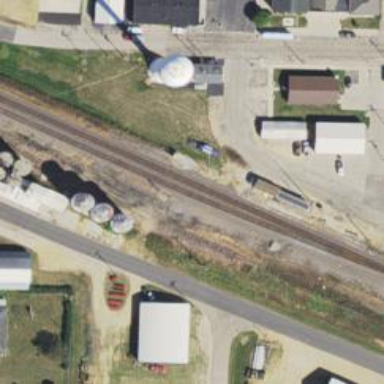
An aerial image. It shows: Railway siding for service.